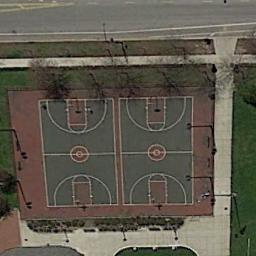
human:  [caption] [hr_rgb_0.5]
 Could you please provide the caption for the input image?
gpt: The basketball courts on the playground are next to the road .

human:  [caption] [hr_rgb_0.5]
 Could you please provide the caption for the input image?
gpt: Two basketball courts on the lawn and a road beside .

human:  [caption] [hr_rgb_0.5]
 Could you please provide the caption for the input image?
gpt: There are two basketball courts next to a road .

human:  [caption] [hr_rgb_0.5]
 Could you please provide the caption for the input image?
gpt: There are two basketball courts on the red playground .

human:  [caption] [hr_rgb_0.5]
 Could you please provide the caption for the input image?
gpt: The road is next to two basketball courts .